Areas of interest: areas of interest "Art Gallery"
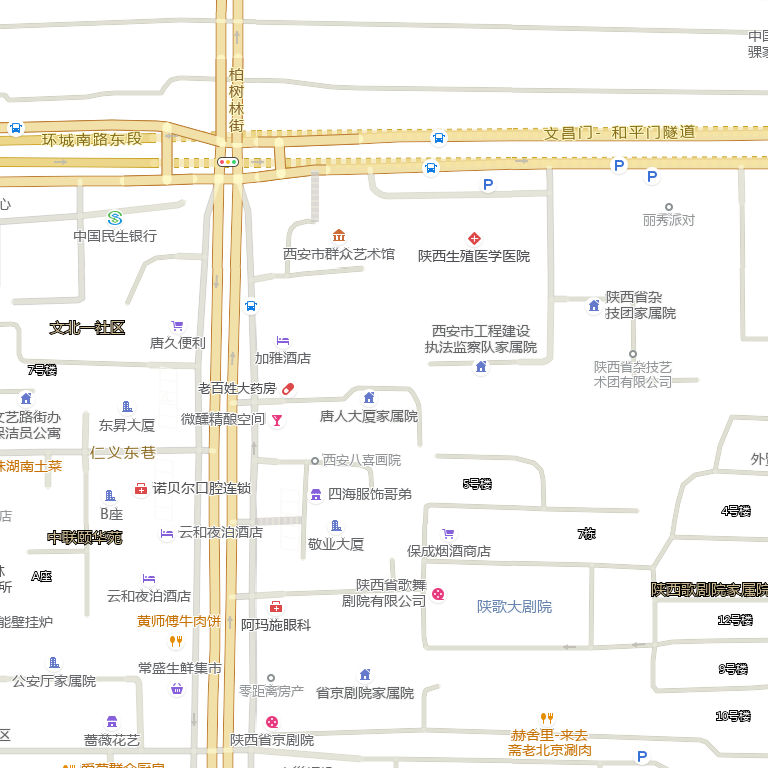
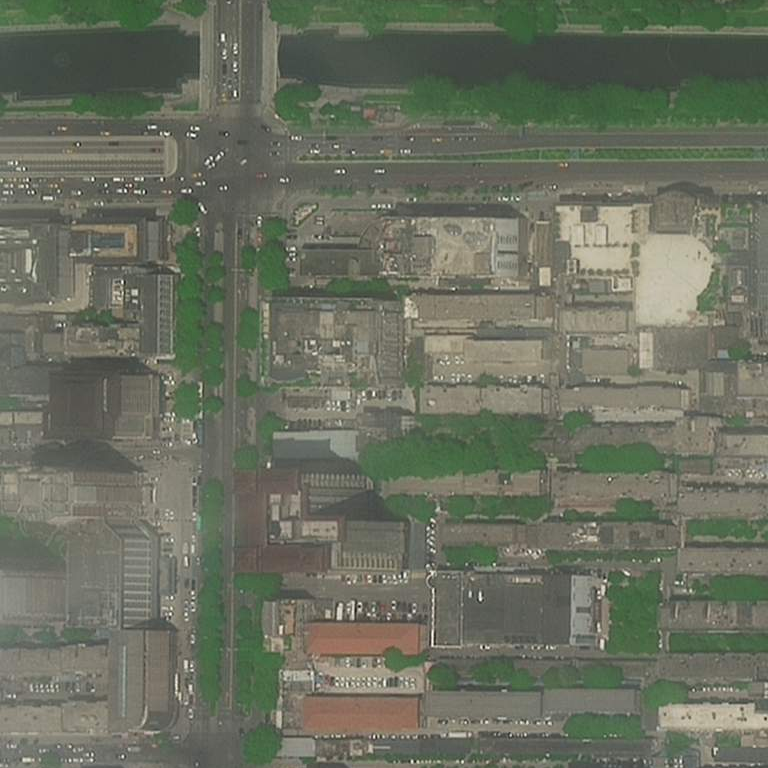